Question: Here is the code:
'''
from tkinter import *
class PopupTk(Frame):
def __init__(self, master=None, title="Notification", msg="New information", duration=2):
Frame.__init__(self, master)
self.duration = duration
close_button = Button(self, text="C", command=self.master.destroy)
close_button.pack(side=LEFT)
title_label = Label(self, text=title)
title_label.config(justify=LEFT)
title_label.pack()
msg_label = Label(self, text=msg)
msg_label.config(justify=LEFT)
msg_label.pack()
self.pack(side=TOP, fill=BOTH, expand=YES, padx=10, pady=10)
# get screen width and height
ws = self.master.winfo_screenwidth()
hs = self.master.winfo_screenheight()
w = 300
h = 100
# calculate position x, y
x = ws - w
y = hs - h
self.master.geometry('%dx%d+%d+%d' % (w, h, x, y))
self.master.overrideredirect(True)
self.master.lift()
def auto_close(self):
msec_until_close = self.duration * 1000
self.master.after(msec_until_close, self.master.destroy)
if __name__ == '__main__':
root = Tk()
sp = PopupTk(root, duration=3)
sp.auto_close()
root.call('wm', 'attributes', '.', '-topmost', True)
root.mainloop()
'''
Here is the result:

It's still center-aligned (the default).
I am using python 3.4 and have tested this on osx and ubuntu 14.04, btw.
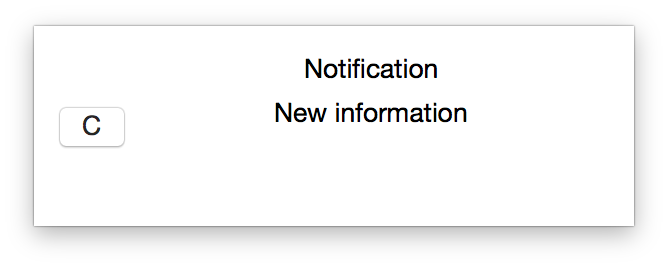
Answer: The first problem you have is that 'justify' only affects labels with more than one line of text. The option you want to use instead of 'justify' is 'anchor'. However, that's not your only problem.
Here's a simple way to start to debug problems like this: add a temporary border around your widgets. This lets you see where the boundaries are, making it possible to visualize whether it is the text that is centered, or the widget that is centered (or both)
'''
title_label.config(borderwidth=1, relief="solid")
...
msg_label.config(borderwidth=1, relief="solid")
'''
Doing that, it becomes obvious that the problem isn't that the text isn't left-aligned in the widget, it's that the widget is centered in its section of the frame.
A quick fix might be to use the 'anchor' attribute when packing the widgets. That will force the widget to the left side of the parcel it's been allotted.
'''
title_label.pack(side="top", anchor="w")
msg_label.pack(side="top", anchor="w")
'''